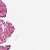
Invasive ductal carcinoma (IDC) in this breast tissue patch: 0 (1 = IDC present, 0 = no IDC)